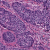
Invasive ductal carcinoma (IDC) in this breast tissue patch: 1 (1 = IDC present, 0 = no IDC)